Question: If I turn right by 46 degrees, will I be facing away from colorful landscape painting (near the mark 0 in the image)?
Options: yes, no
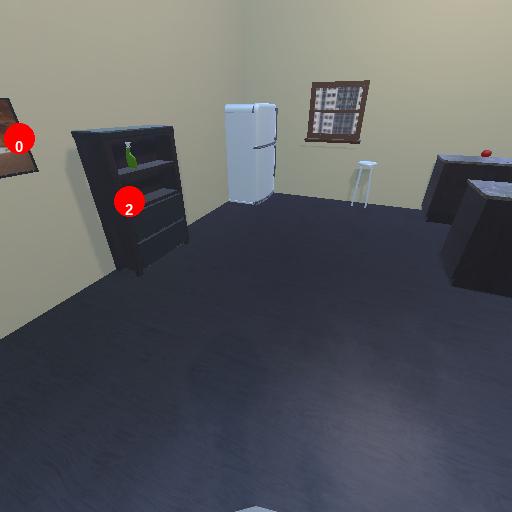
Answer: yes